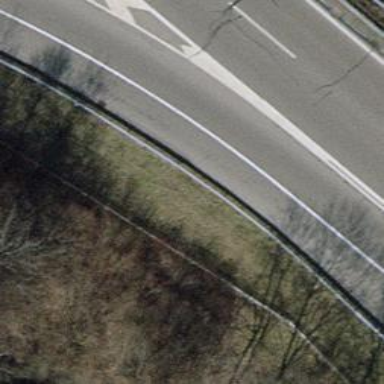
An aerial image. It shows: Asphalt motorway link.